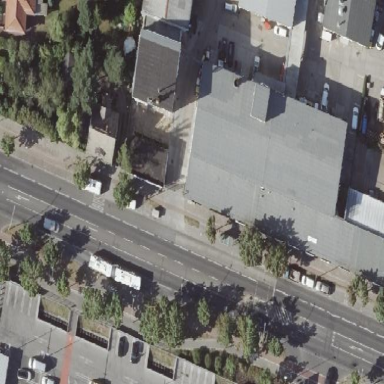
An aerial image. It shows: Flat roof retail building.